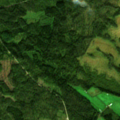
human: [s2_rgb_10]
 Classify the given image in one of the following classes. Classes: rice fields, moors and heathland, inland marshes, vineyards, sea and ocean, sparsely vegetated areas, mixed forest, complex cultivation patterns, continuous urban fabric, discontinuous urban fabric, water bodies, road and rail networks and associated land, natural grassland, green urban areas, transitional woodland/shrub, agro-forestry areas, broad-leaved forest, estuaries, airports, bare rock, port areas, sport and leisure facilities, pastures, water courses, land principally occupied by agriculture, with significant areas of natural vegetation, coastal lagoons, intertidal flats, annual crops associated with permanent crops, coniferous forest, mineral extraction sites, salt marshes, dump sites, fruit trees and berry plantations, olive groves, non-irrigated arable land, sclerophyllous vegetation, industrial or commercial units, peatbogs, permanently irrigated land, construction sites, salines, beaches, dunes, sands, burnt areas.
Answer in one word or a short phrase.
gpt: land principally occupied by agriculture, with significant areas of natural vegetation, coniferous forest, mixed forest, peatbogs